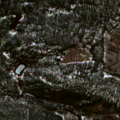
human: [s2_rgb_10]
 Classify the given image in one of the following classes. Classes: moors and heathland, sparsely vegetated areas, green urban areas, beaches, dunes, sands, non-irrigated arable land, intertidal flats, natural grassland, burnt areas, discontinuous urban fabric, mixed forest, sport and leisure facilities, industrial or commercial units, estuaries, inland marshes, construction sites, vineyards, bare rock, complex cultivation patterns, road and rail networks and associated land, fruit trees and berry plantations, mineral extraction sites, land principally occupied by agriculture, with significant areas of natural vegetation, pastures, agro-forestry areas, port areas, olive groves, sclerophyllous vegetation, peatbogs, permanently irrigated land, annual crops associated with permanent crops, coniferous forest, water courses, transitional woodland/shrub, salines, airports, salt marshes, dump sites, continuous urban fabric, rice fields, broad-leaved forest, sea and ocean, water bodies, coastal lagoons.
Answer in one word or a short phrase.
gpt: coniferous forest, mixed forest, transitional woodland/shrub